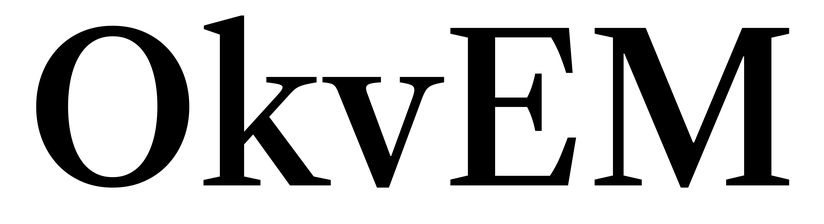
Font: LibreCaslonText_Medium